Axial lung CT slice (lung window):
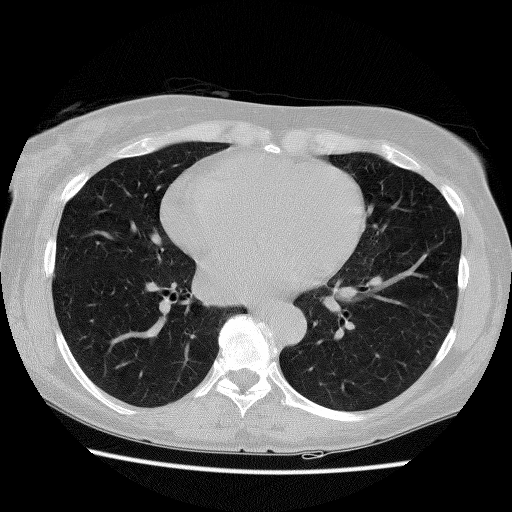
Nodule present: no